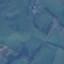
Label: Pasture